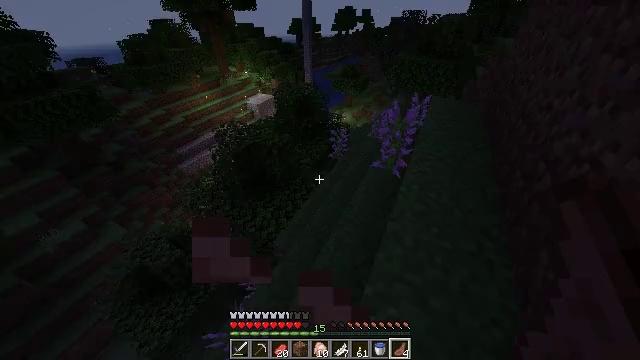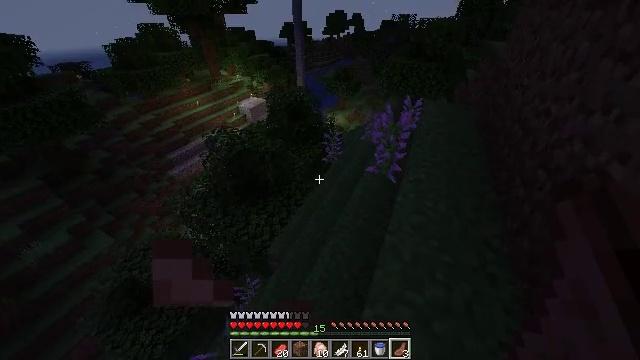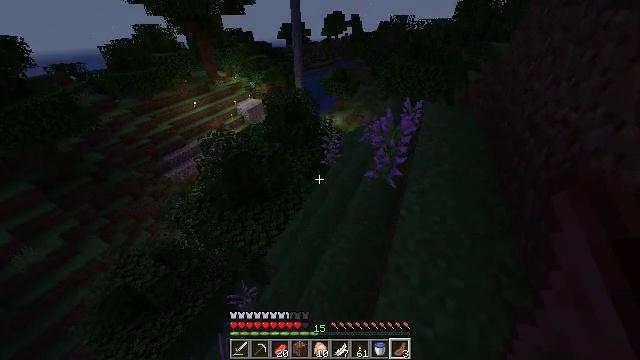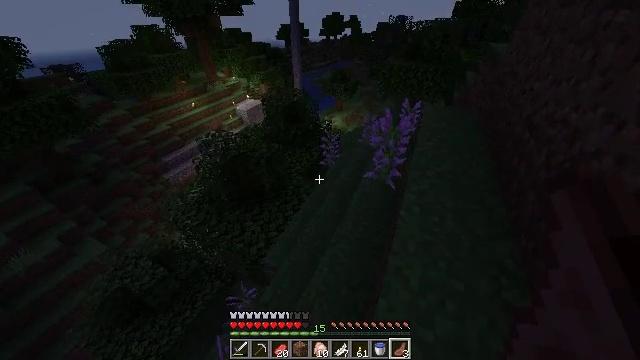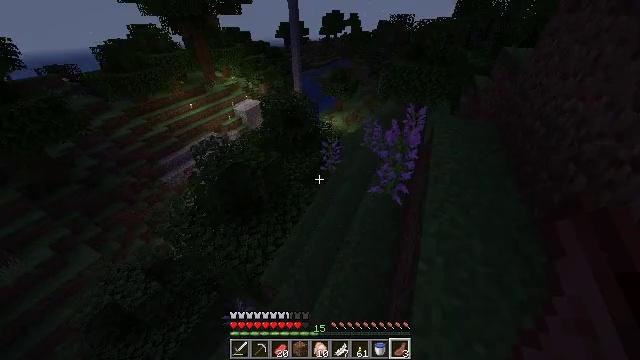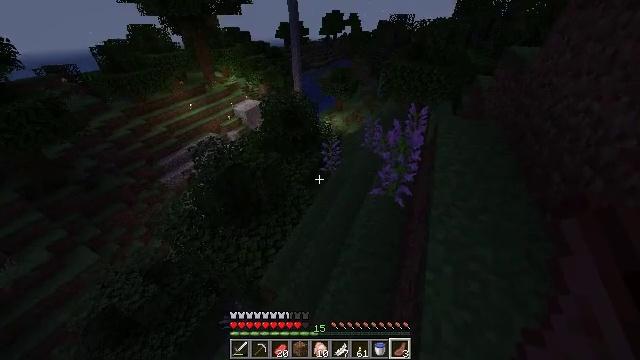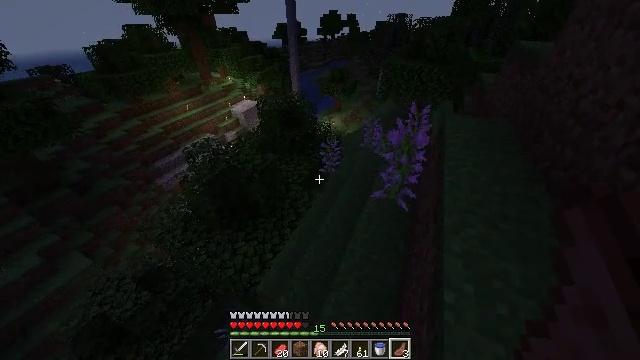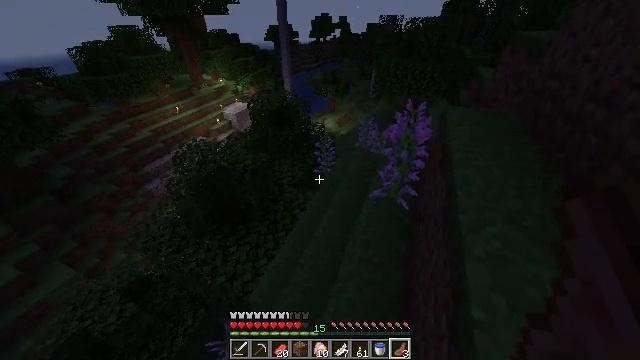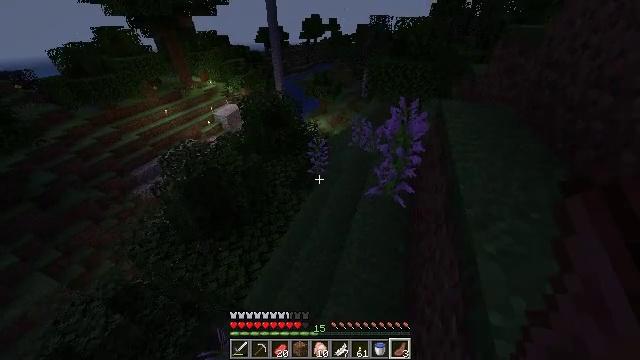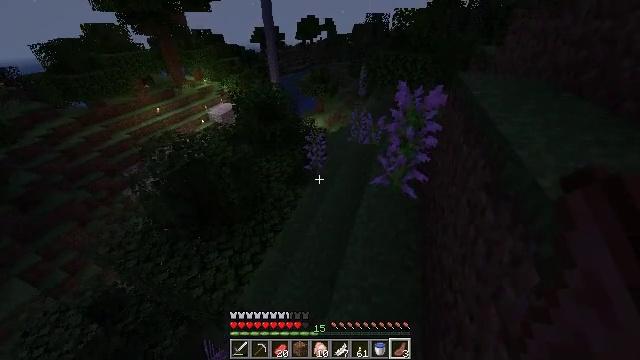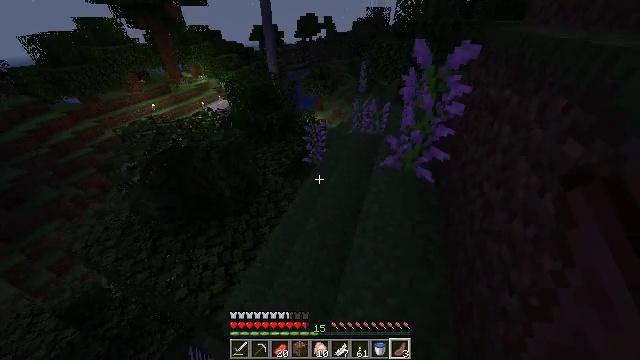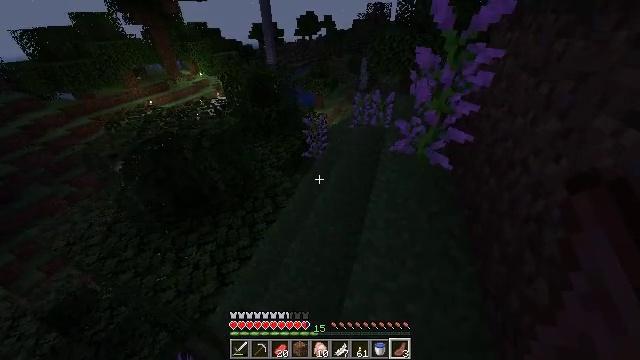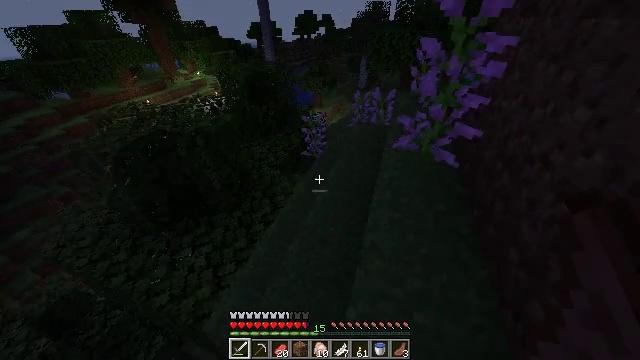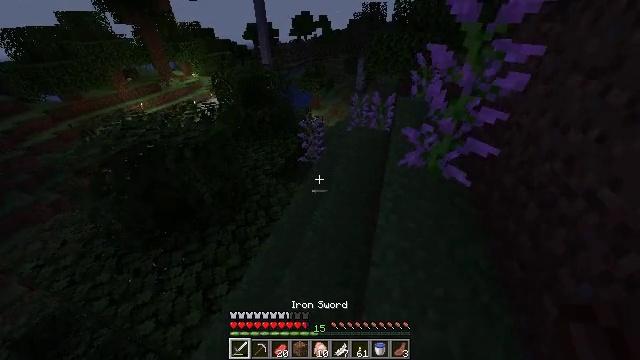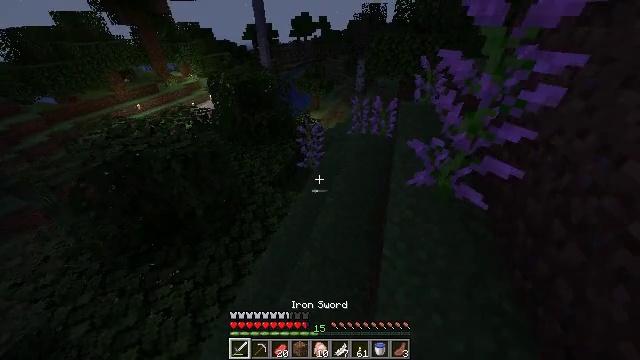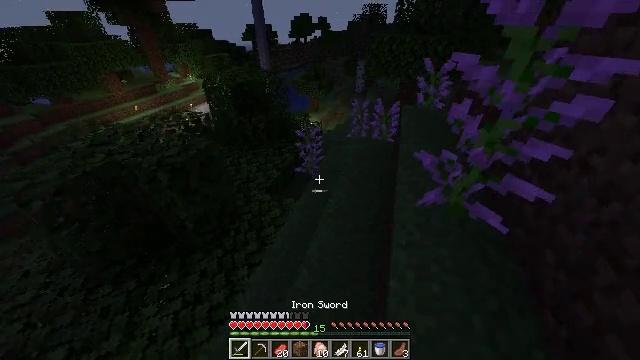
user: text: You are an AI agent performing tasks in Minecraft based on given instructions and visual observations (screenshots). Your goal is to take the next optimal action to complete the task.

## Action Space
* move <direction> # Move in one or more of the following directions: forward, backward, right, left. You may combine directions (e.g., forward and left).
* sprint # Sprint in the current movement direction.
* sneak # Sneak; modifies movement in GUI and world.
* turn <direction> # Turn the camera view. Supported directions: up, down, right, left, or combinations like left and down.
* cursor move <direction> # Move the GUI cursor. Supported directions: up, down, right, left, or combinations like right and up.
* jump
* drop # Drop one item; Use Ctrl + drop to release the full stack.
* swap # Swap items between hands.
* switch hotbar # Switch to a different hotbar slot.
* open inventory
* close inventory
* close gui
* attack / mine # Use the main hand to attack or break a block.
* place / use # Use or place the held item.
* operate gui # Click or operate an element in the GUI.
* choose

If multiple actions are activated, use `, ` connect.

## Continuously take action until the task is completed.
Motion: motion action
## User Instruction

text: Break the sand block.
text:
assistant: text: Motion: move forward, sprint, turn right, use / place
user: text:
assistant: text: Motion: move forward, sprint, use / place
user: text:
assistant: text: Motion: move forward, sprint, use / place
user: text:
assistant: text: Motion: move forward, sprint, use / place
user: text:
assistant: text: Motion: move forward, sprint, use / place
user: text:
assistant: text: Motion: move forward, sprint, use / place
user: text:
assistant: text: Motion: move forward, sprint, turn right
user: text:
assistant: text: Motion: move forward, sprint, turn right
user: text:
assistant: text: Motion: move forward, sprint
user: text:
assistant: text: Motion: move forward, sprint
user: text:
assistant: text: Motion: move forward, sprint
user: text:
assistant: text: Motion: move forward, sprint, switch to hotbar 1
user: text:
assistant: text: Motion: move forward, sprint, switch to hotbar 1
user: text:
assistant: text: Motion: move forward, sprint, switch to hotbar 1
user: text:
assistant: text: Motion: move forward, sprint, switch to hotbar 1
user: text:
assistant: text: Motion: move forward, sprint, switch to hotbar 1
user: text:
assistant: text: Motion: move forward, sprint, turn right
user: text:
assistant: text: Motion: move forward, sprint, turn right
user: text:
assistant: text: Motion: move forward, sprint, turn right and up
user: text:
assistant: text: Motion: move forward, sprint, turn right and up
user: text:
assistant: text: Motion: move forward, sprint
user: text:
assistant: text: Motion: move forward, sprint
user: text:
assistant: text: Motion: move forward, sprint
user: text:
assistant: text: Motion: move forward, sprint, turn left
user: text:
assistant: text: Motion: move forward, sprint, turn left
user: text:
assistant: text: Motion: move forward, sprint, turn left
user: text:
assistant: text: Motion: move forward, sprint, turn left
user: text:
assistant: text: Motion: move forward, sprint
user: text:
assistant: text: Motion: move forward, sprint
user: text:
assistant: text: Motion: move forward, sprint